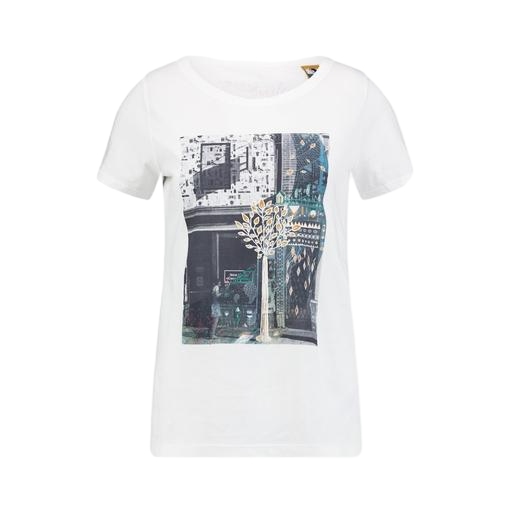
white light graphic tee, white graphic t-shirt, graphic tee, white background